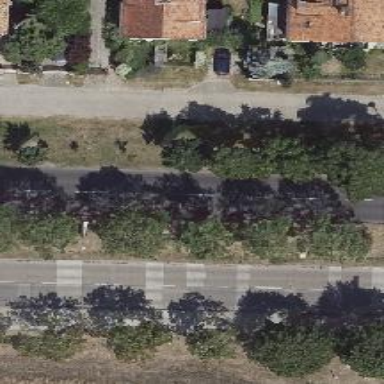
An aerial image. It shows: Avenue lined with broadleaved deciduous trees.